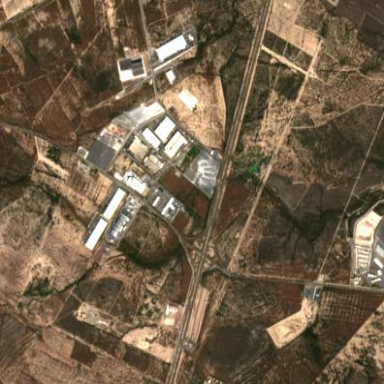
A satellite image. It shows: Industrial area.